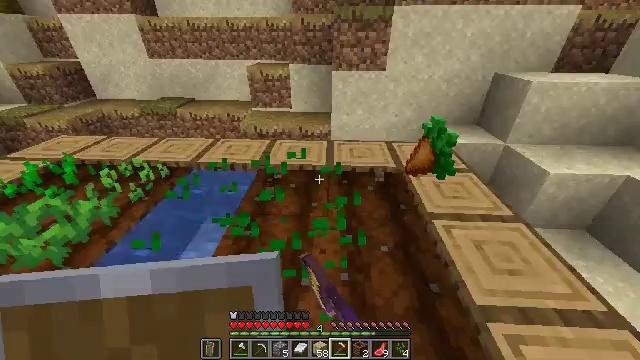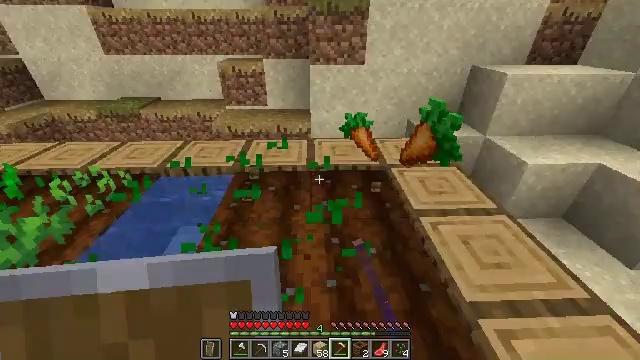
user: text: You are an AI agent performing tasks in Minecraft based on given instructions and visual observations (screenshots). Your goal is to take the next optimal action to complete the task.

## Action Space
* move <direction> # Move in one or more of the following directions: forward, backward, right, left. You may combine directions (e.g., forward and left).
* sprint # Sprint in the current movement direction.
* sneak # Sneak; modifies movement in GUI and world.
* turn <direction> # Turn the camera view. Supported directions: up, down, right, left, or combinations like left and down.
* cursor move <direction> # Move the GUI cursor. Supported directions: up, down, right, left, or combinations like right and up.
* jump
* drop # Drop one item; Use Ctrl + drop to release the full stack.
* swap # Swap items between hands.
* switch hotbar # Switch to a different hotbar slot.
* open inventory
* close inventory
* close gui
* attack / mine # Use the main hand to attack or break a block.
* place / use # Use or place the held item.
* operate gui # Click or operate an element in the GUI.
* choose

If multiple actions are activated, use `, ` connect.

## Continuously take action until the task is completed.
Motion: motion action
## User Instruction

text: Gather wheat by left-clicking on it.
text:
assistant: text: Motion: move forward, turn right, attack / mine
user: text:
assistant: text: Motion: attack / mine